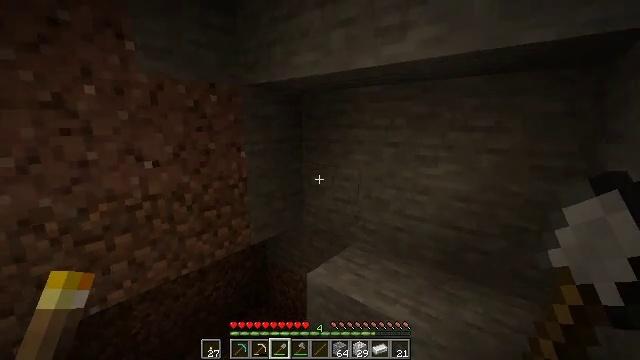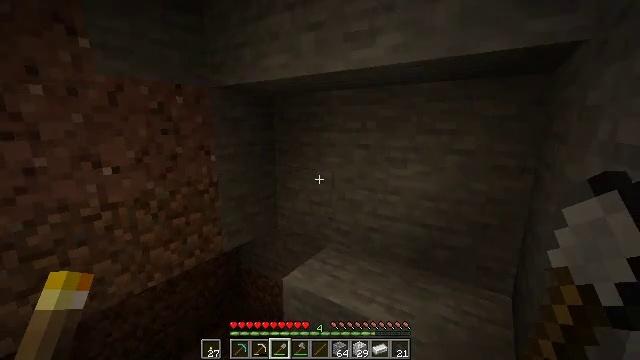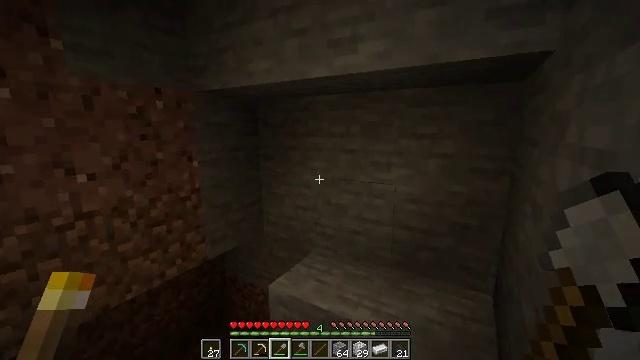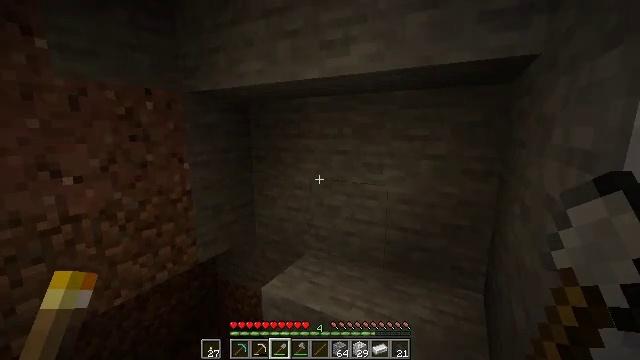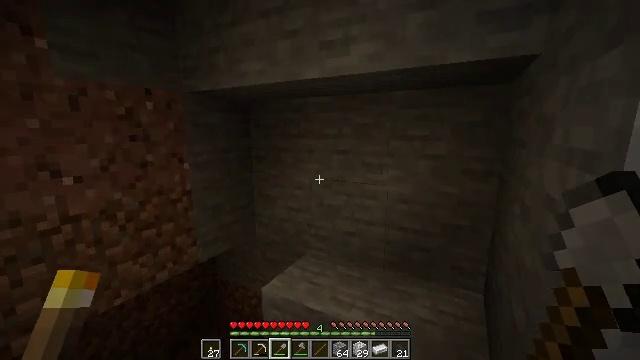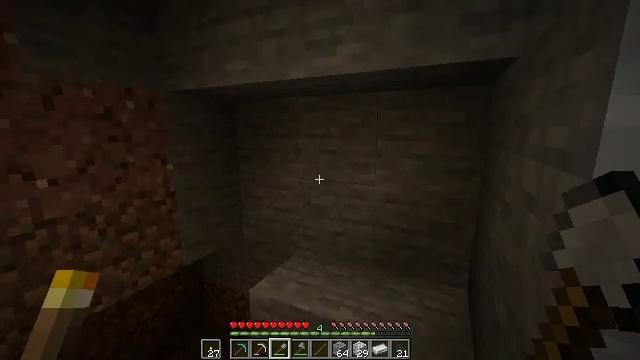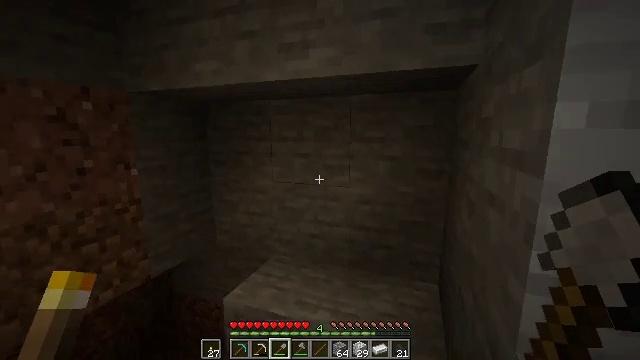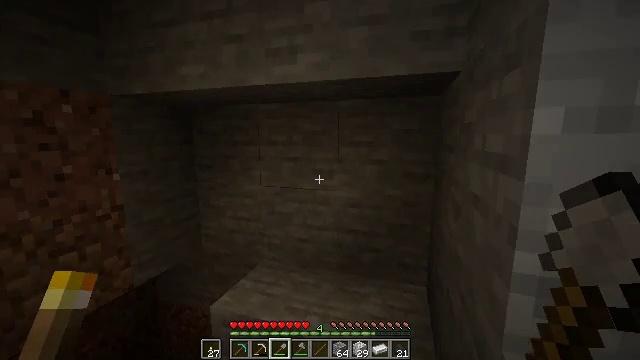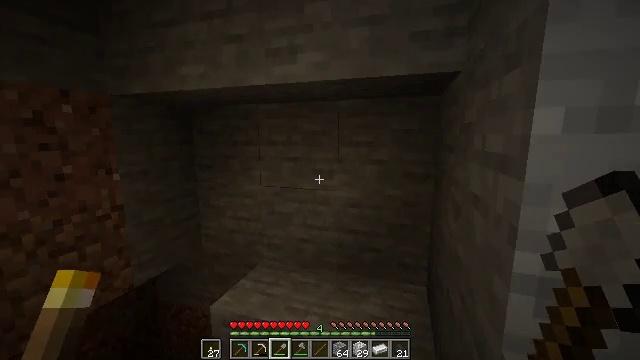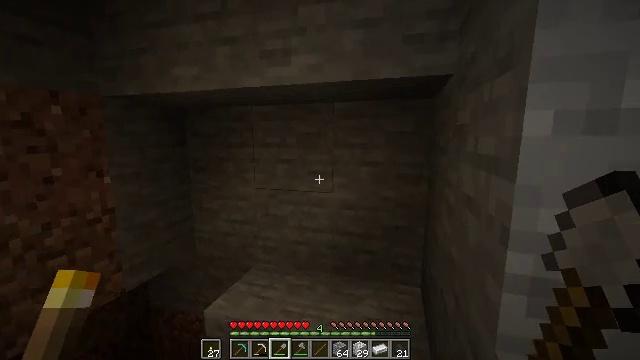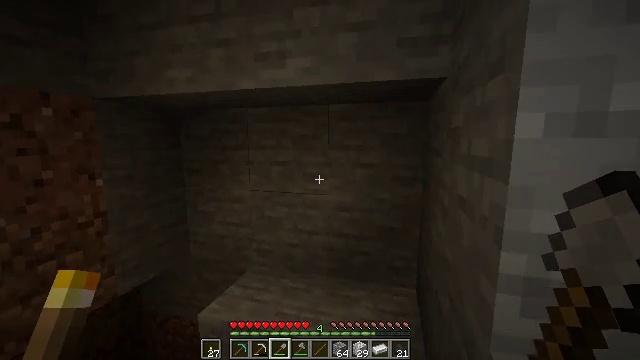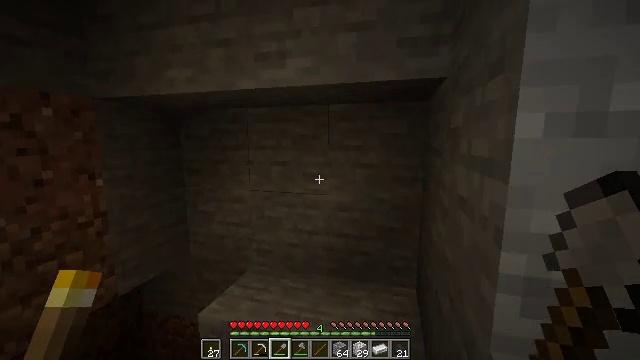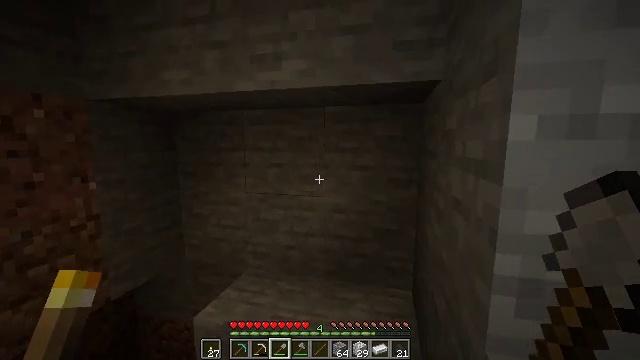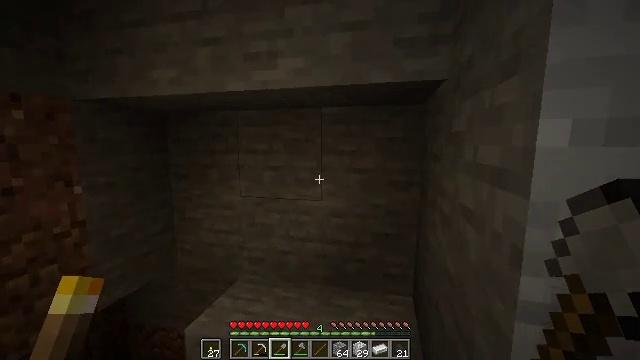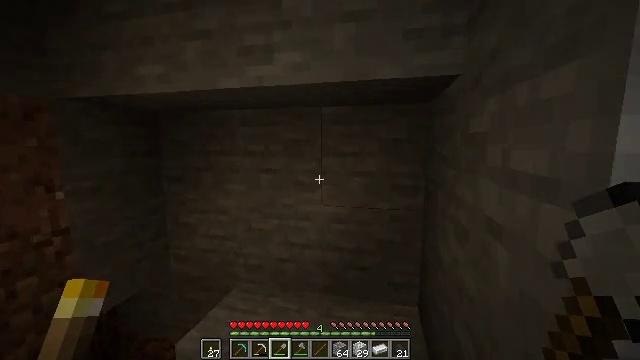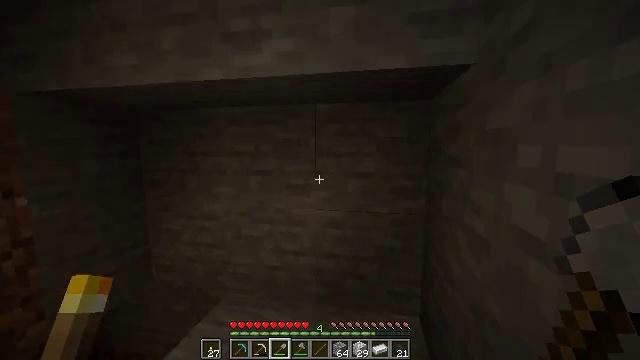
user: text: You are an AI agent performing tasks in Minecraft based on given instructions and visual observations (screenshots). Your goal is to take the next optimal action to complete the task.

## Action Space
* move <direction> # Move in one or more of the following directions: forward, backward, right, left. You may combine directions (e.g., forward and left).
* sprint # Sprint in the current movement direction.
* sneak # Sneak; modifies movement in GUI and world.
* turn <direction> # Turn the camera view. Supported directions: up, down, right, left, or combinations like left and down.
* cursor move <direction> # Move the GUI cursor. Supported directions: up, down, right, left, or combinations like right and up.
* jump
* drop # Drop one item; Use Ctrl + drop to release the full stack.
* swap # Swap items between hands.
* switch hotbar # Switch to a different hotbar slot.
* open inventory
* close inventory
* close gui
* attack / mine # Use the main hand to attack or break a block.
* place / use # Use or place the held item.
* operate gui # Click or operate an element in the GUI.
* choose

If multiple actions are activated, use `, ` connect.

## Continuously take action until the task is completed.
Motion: motion action
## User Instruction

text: Collect stone from the mine.
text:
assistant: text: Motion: turn right
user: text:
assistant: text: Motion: turn right and up
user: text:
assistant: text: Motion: turn right
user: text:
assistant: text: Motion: no_op
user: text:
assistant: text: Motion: turn right
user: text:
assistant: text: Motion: turn right
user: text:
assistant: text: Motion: turn right
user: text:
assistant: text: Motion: no_op
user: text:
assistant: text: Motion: turn right
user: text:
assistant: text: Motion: turn right
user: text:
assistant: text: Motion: no_op
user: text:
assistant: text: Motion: move forward
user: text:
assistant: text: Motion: move forward
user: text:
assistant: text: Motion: move forward
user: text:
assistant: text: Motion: move forward, turn right
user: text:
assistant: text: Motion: move forward, turn right
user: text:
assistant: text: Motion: turn right
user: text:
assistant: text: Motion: turn right
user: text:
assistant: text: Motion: turn right
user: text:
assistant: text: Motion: turn right
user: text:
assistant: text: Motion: turn right
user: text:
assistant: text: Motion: turn right
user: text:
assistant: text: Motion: turn right
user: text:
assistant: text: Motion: no_op
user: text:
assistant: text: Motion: no_op
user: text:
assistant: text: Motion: no_op
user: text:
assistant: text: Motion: no_op
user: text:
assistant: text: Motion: no_op
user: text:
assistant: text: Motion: no_op
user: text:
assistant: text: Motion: no_op